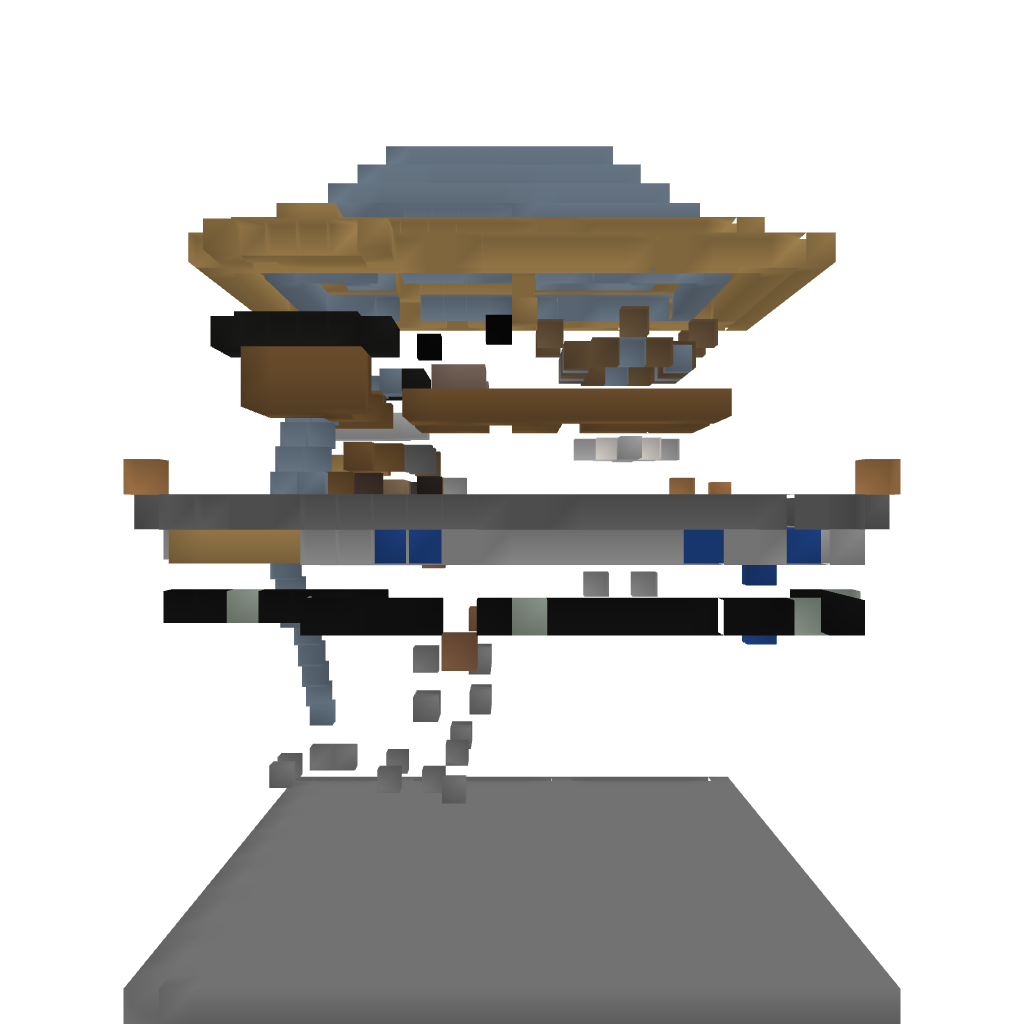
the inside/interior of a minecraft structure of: Modern Large Foresty House